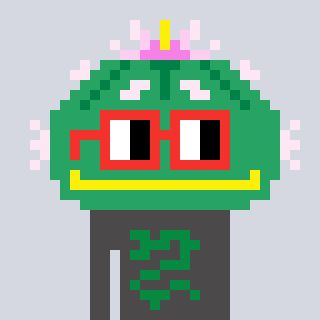
a pixel art character with square red glasses, a peyote-shaped head and a grayscale-colored body on a cool background